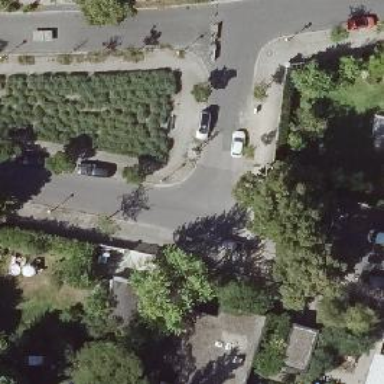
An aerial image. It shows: Residential road with asphalt surface and sidewalks on both sides. Parking is parallel and half on the curb on both sides of the road.